Question: I am attempting to graph data with peaks in R. The graphing itself has progressed well, but I've run into issues with labelling the relevant peaks. My current labelling system, detailed below, shifts the peak labels oddly to the side and results in lines crossing each other. Is there a way to align labels with the peaks themselves, or otherwise organize them aesthetically?
The following code reproduces my problem, using <URL>.
'''
library(ggplot2)
library(ggpmisc)
library(ggrepel)
x=read.csv("data.csv")
colnames(x)=c("wv", "abs")
ggplot(x, aes(x=wv, y=abs)) + geom_line() + xlab(bquote('Wavenumbers ('~cm^-1*')')) + ylab("Absorbance (A.U.)") + scale_x_reverse(limits=c(2275,1975), expand=c(0,0)) + ylim(-0.01,0.29) + stat_peaks(colour = "black", span = 11, geom ="text_repel", direction = "y", angle = 90, ignore_threshold = 0.09, size = 3, x.label.fmt = "%.2f", vjust = 1, hjust = 0, segment.color = "red") + ggtitle("FTIR - Carbon Monoxide, Fundamentals")
'''

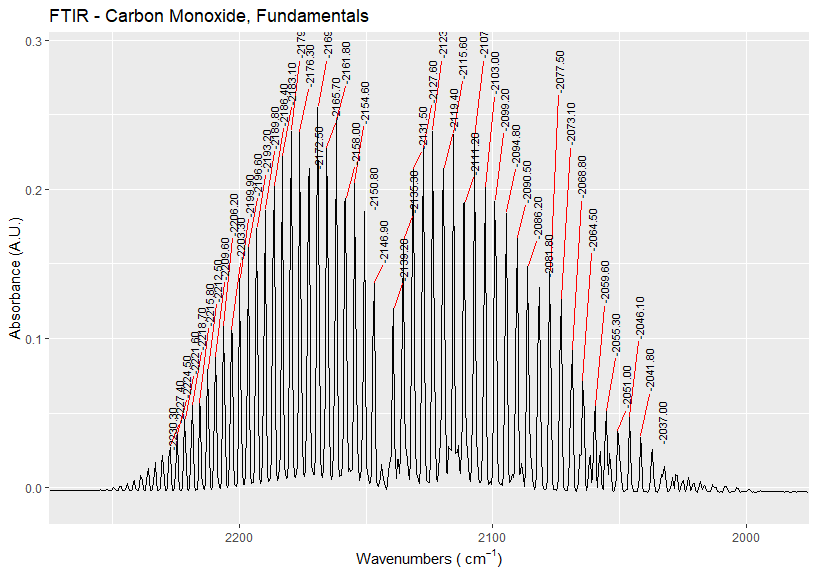
Answer: Here's an approach using 'ggplot2::stage' and the built-in 'segment' and 'text' geometries:
'''
library(ggplot2)
library(ggpmisc)
id <- "1S345TaPqANriDPLN6H_PyunuM1QHi485"
x <- read.csv(sprintf("https://docs.google.com/uc?id=%s&export=download", id))
colnames(x)=c("wv", "abs")
ggplot(x, aes(x=wv, y=abs)) + geom_line() +
xlab(bquote('Wavenumbers ('~cm^-1*')')) + ylab("Absorbance (A.U.)") + ggtitle("FTIR - Carbon Monoxide, Fundamentals") + ylim(-0.01,0.29) +
stat_peaks(mapping = aes(x = stage(wv, after_scale = x + 0.25)),
geom ="text", colour = "black", span = 11, angle = 90,
ignore_threshold = 0.09, size = 2.5, x.label.fmt = "%.2f",
vjust = 0.5, hjust = -1) +
stat_peaks(mapping = aes(xend = stage(wv, after_scale = x + 0.25),
y = stage(abs, after_stat = y + 0.005),
yend = after_stat(y + 0.02)),
geom ="segment", lwd = 0.5, colour = "red",
span = 11, ignore_threshold = 0.09) +
scale_x_reverse(expand=c(0,0), limits = c(2275,1975))
'''
<URL>
From 'help(stat_peaks)' we can see that 'x' and 'y' stats are calculated for each peak. Typically we can access these stats with 'after_stat', but because you've also transformed the x-axis, you need to actually access that stat after it's been scaled.
In the first layer of 'stat_peaks' we use 'stage(wv, after_scale = x + 0.25)' to add a bit of nudge to the x coordinate. In the second call of 'stat_peaks' we set the geometry to 'segment'. Segment requires an 'xend' and 'yend'. We can use 'stage' and 'after_stat' to again add a nudge and line length.